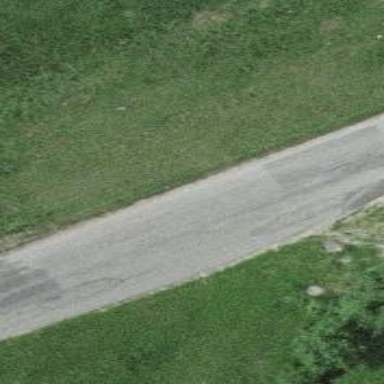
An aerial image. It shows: Passing place on the road.